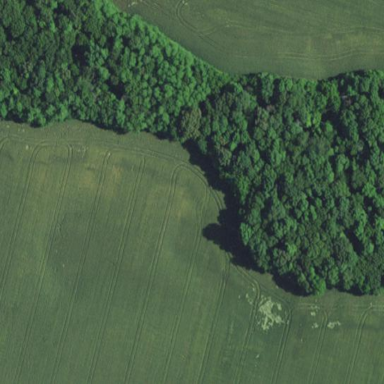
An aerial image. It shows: Beautiful woodland area.